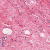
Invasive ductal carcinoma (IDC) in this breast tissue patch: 0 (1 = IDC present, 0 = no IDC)